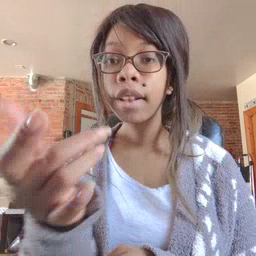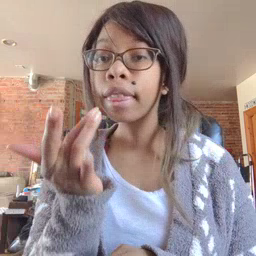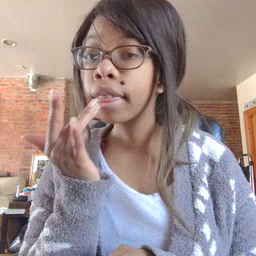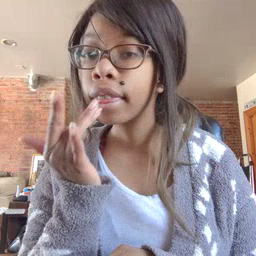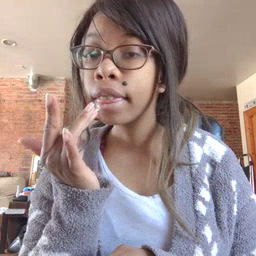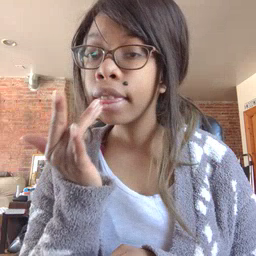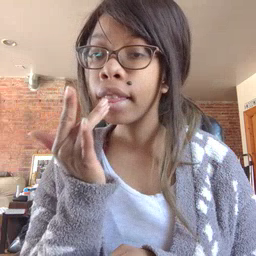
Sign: taste